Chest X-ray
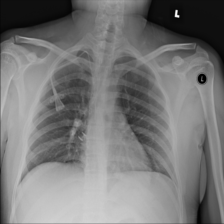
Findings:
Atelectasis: negative
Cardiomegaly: negative
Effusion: negative
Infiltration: negative
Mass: negative
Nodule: negative
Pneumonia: negative
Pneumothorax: negative
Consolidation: negative
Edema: negative
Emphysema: negative
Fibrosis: negative
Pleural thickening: negative
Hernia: negative